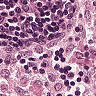
Metastatic tissue present: no